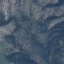
Land use / land cover: HerbaceousVegetation